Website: walmart
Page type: receipt
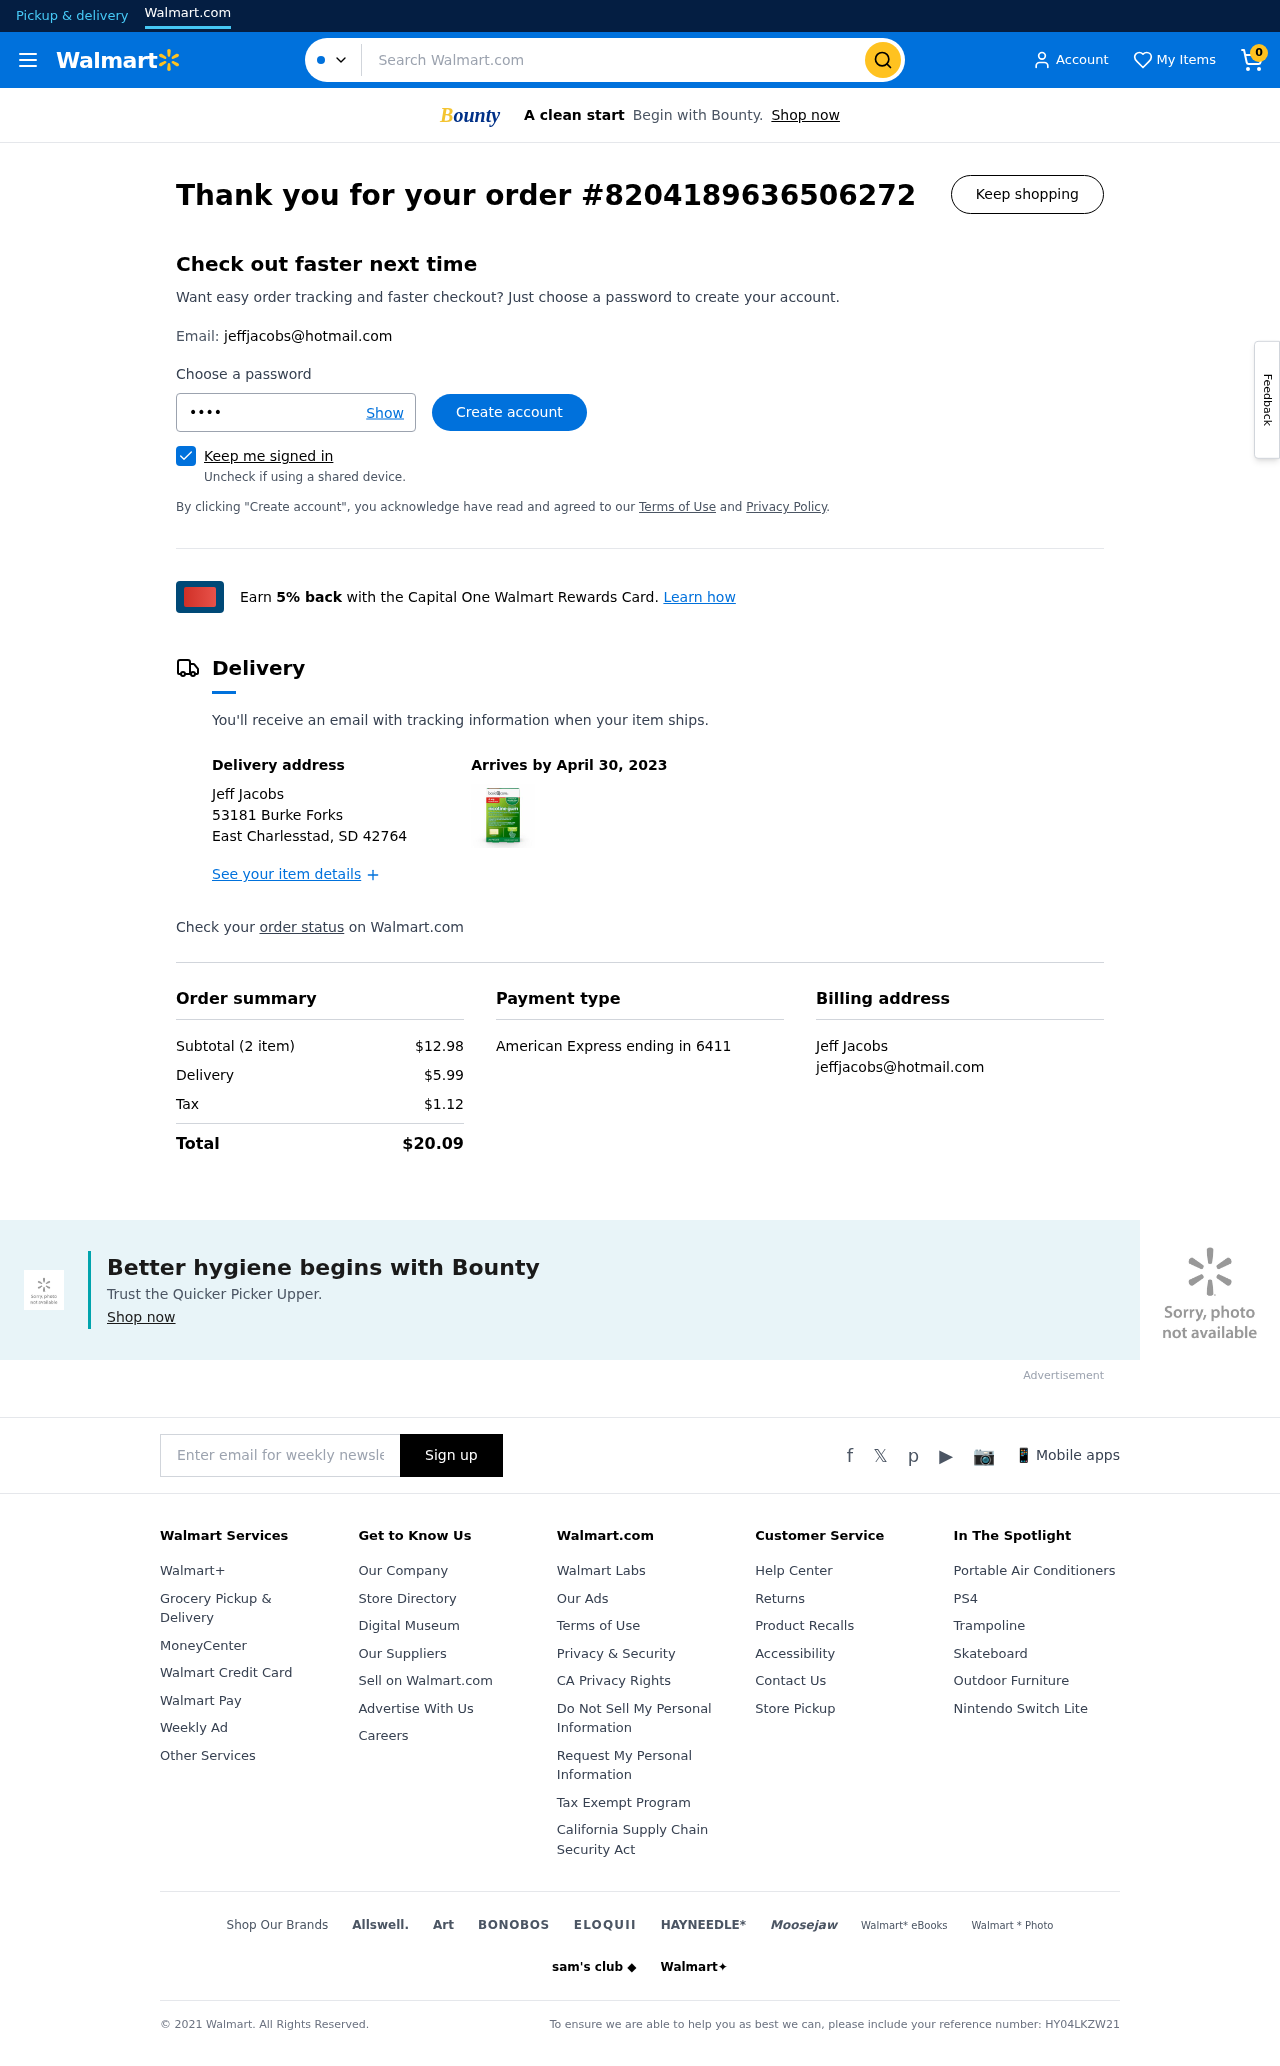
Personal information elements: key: PII_CARD_LAST4
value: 6411
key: PII_CARD_TYPE
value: American Express
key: PII_CITY_STATE_ZIP
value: East Charlesstad, SD 42764
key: PII_EMAIL
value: jeffjacobs@hotmail.com
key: PII_EMAIL2
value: jeffjacobs@hotmail.com
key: PII_FULLNAME
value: Jeff Jacobs
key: PII_FULLNAME2
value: Jeff Jacobs
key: PII_STREET
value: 53181 Burke Forks
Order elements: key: ORDER_NUM_ITEMS
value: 0
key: ORDER_ID
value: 8204189636506272
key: ORDER_DELIVERY_DATE
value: April 30, 2023
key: ORDER_NUM_ITEMS
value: Subtotal (2 item)
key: ORDER_SUBTOTAL
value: $12.98
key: ORDER_SHIPPING_COST
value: $5.99
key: ORDER_TAX
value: $1.12
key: ORDER_TOTAL
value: $20.09
Search elements: key: HEADER_SEARCH
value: Search Walmart.com